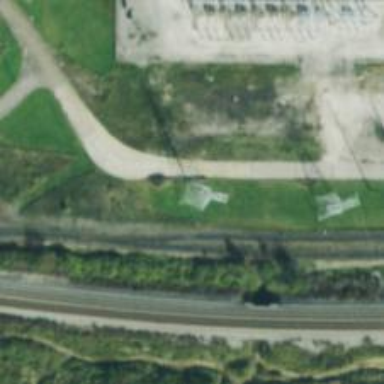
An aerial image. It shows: Lattice structure tower.